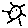
Label: sun